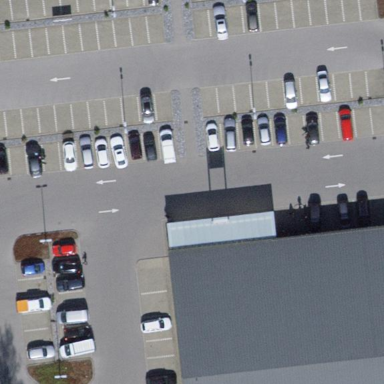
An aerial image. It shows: Parking area with surface.